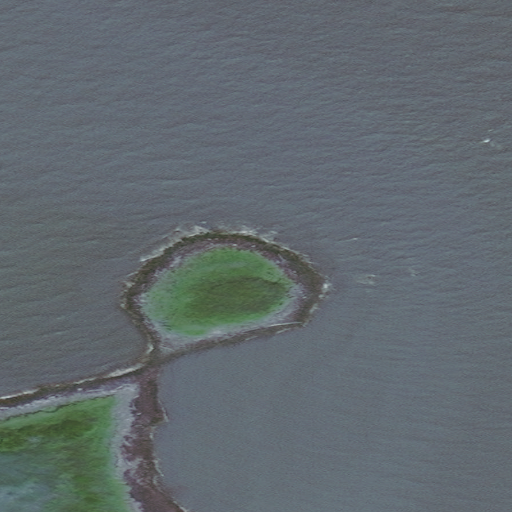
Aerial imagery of cape in Alaska named Rock Point containing only unknown